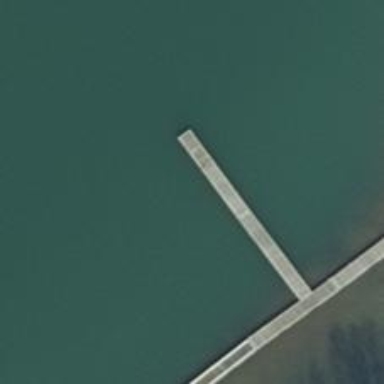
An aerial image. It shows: Man-made pier.